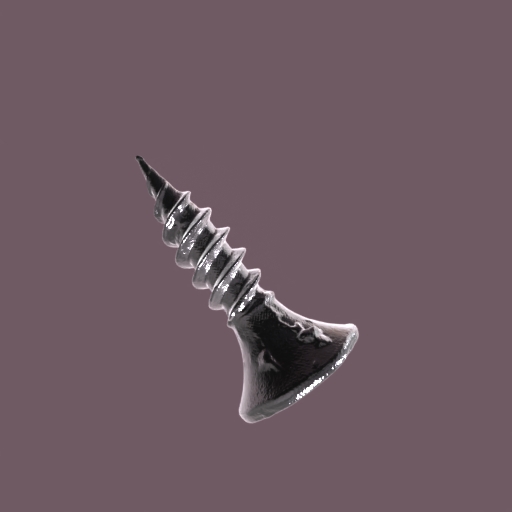
Label: screw